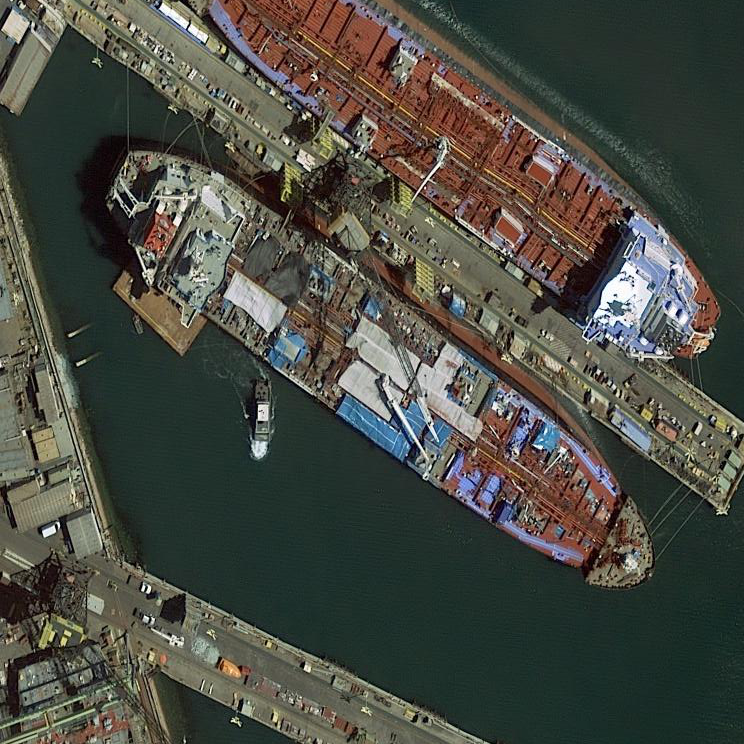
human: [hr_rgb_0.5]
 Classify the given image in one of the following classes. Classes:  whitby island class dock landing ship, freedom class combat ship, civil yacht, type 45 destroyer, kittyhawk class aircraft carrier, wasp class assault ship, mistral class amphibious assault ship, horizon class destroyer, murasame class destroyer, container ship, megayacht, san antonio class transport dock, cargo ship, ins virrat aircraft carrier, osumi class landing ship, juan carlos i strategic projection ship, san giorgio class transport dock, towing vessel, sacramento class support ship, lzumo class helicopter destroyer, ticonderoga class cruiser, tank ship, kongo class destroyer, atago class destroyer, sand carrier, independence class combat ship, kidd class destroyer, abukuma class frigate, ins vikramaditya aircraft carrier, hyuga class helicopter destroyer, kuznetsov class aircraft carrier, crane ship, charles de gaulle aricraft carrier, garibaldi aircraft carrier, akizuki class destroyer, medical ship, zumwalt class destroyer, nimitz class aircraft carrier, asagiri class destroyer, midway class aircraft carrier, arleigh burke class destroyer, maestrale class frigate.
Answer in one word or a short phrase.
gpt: Cargo ship